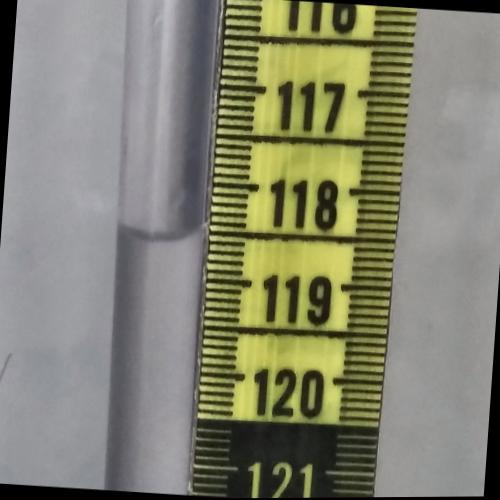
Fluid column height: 118.6 cm